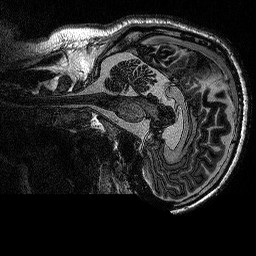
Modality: MP2RAGE
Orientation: sagittal
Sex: male
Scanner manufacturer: siemens
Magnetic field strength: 3 T
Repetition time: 5 s
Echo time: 0.00292 s